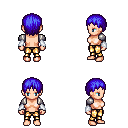
a pixel art fantasy rpg character, female body template, human, light skin, steel arm armor, gold greaves, blue plain hairstyle, white cloth bracers, four views (front, back, left, right), 2x2 character sprite sheet, small pixel art, hard edges, no anti-aliasing